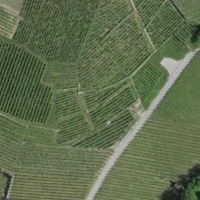
EUNIS habitat code: 40
Species observed at this site:
Cephalanthera damasonium